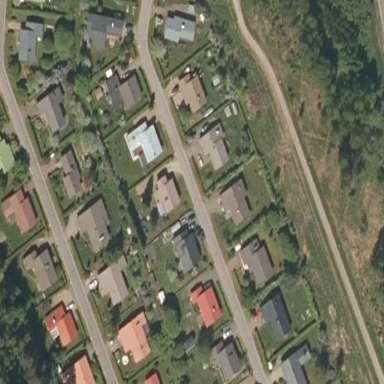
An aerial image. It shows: Residential area.